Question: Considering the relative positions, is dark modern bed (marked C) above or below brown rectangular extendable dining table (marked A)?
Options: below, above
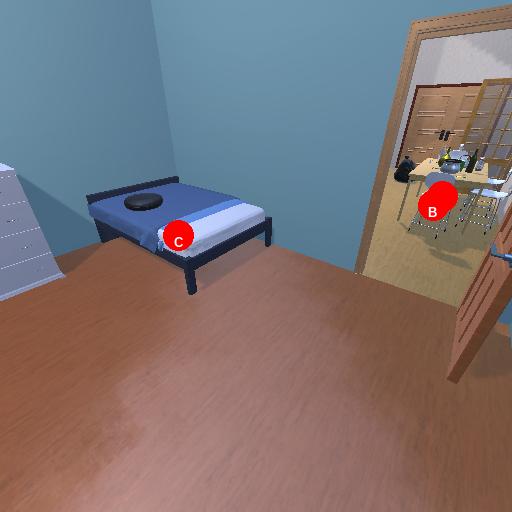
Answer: below